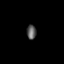
Tissue: prostate
Cell type: Fibroblasts
Senescence score: 0.7618
Nuclear area (px): 137
Mean DAPI intensity: 89.708